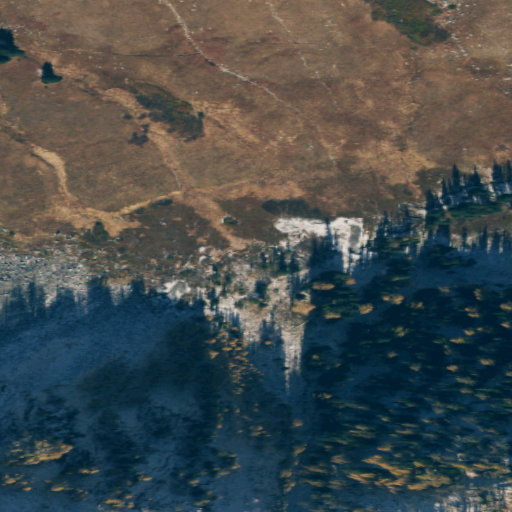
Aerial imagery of depression(s) in Washington named Merchants Basin containing evergreen forest, grassland, shrub, woody wetlands, and barren land